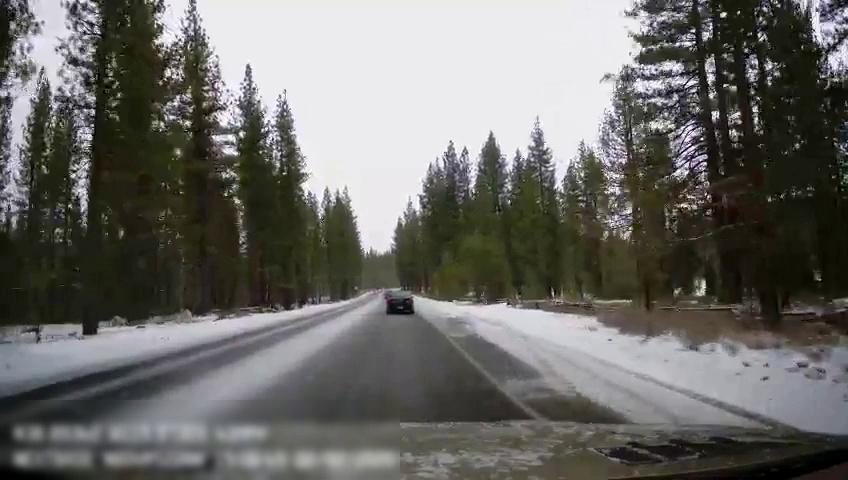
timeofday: Day
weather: Snowy
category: Drivable Space
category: Vehicles | Car
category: Lanes | Current Lane